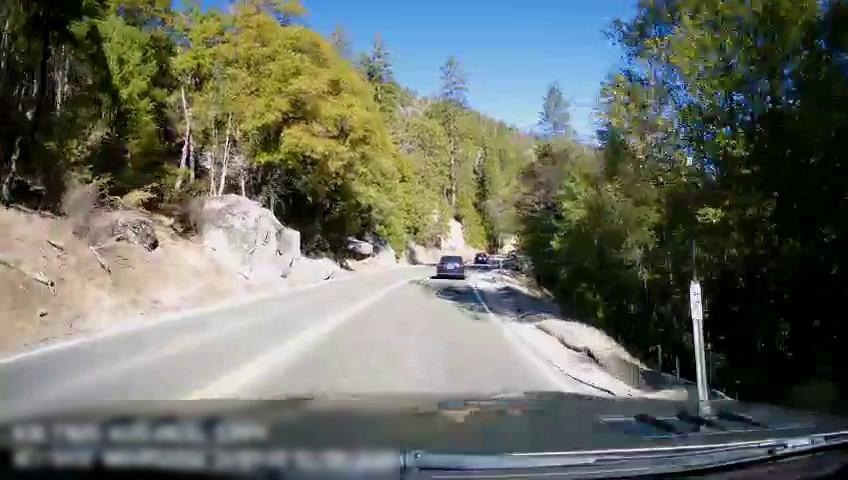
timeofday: Day
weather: Sunny
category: Drivable Space
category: Vehicles | Car
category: Vehicles | Car
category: Lanes | Opposite Lane
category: Lanes | Current Lane